Interaction volume radius: 5 \u00c5
Interaction volume height: 20 \u00c5
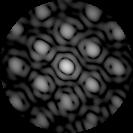
Disorder parameter: 0.3814